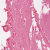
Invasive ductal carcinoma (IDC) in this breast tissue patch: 0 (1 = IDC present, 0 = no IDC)